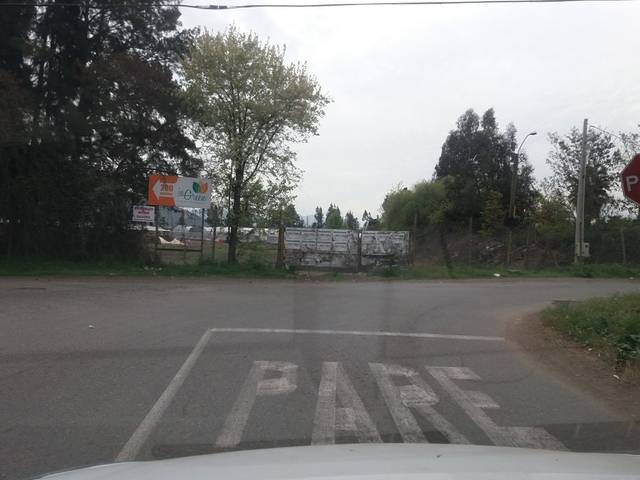
Region: Chile
Coordinates: -32.765, -71.188